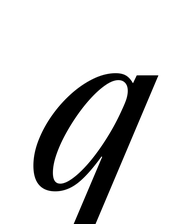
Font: LibreCaslonText-Italic_Italic